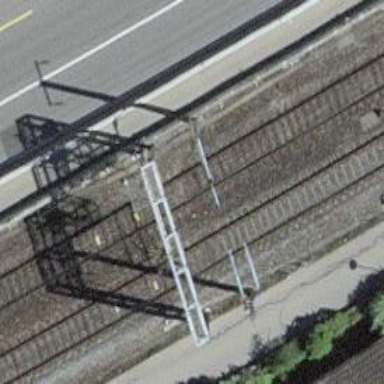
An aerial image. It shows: Railway signal.